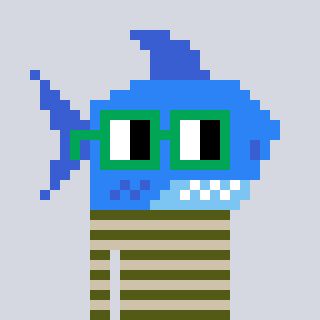
a pixel art character with square green glasses, a shark-shaped head and a bege-colored body on a cool background